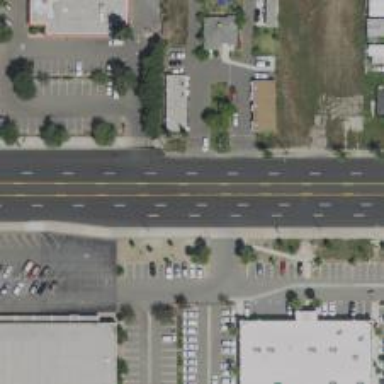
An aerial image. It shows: Primary highway with separate asphalt sidewalk.